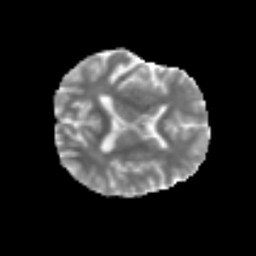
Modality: MD
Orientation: axial
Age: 51
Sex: male
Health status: ill
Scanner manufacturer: siemens
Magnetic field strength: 3 T
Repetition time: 8.7 s
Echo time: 0.11 s